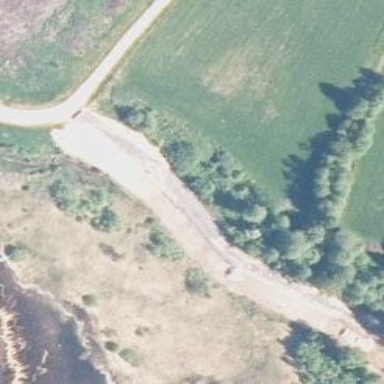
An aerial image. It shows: Cycleway designated for Nordic skiing.